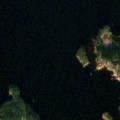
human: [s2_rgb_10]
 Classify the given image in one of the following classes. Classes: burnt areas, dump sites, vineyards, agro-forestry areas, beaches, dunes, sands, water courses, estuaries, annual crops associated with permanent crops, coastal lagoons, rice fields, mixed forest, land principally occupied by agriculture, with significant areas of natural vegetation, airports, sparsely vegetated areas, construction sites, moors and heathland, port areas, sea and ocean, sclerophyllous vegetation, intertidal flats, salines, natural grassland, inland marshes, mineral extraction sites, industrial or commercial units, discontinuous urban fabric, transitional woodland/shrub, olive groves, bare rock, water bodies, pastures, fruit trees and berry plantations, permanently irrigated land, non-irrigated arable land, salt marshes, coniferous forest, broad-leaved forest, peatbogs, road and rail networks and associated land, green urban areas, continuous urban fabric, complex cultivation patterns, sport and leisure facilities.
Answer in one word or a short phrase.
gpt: mixed forest, water bodies